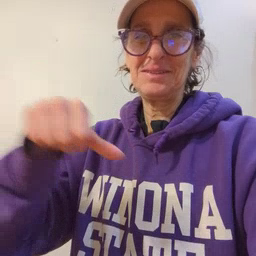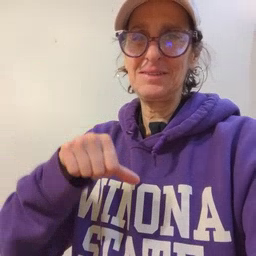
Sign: puzzle